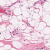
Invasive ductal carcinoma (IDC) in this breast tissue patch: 0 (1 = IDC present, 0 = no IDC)